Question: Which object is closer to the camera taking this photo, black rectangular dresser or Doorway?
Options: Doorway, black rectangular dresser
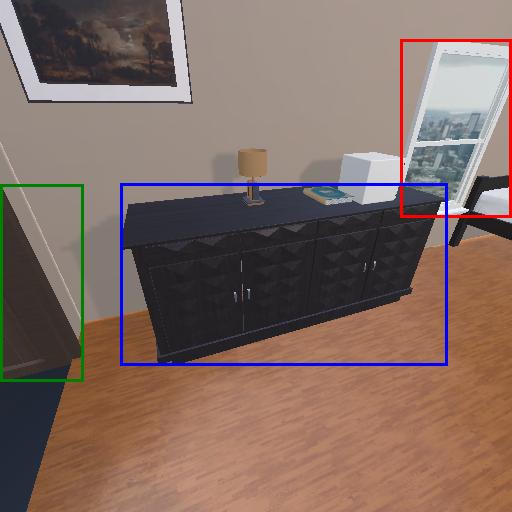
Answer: Doorway